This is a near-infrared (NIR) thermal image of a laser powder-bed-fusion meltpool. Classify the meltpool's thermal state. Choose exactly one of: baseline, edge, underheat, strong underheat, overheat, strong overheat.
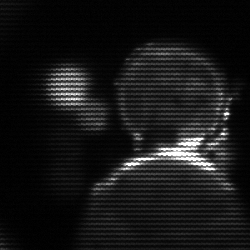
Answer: baseline